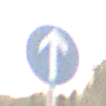
Verkehrszeichen: VorgeschriebeneFahrtrichtungGeradeaus
Umgebung: Outdoor, RoadRail
Tageszeit: SunriseSunset
Wetter: PartlyCloudy
Licht: Natural
Jahreszeit: NotSpecified
Kontrast: LowContrast